Question: I want to get the users' profile, like user id and email address, i have tried many ways to do it, but still get the error of "TypeError: googleUser.getBasicProfile is not a function"
I follow the instruction of google document, but i still get the error:

and here is all code of it:
'''
<!DOCTYPE html>
<html lang="en">
<head>
<meta charset="UTF-8">
<title>googleSignin</title>
<meta name="google-signin-requestvisibleactions" content="https://schema.org/AddAction" />
<meta name="google-signin-scope" content="https://www.googleapis.com/auth/plus.login" />
<meta name="google-signin-client_id" content="589020135825-sbg93psr9i0v8gq6ajm7mv9et38o9ts2.apps.googleusercontent.com">
</head>
<body>
<div class="g-signin2" data-onsuccess="onSignIn" data-theme="dark" onclick="onSignIn('googleUser')"></div>
<script>'
function onSignIn(googleUser) {
// Useful data for your client-side scripts:
var profile = googleUser.getBasicProfile();
var user_name = profile.getName();
alter(user_name);
console.log("ID: " + profile.getId());
console.log('Full Name: ' + profile.getName());
console.log('Given Name: ' + profile.getGivenName());
console.log('Family Name: ' + profile.getFamilyName());
console.log("Image URL: " + profile.getImageUrl());
console.log("Email: " + profile.getEmail());
//The ID token you need to pass to your backend:
//var id_token = googleUser.getAuthResponse().id_token;
//console.log("ID Token: " + id_token);
}
function signOut(){
var auth2 = gapi.auth2.getAuthInstance();
auth2.signOut().then(function() {
console.log('User signed out!');
});
}
function onLoad() {
gapi.load('auth2', function() {
var auth2 = gapi.auth2.init();
auth2.then(function(){
//current values
var isSignedIn = auth2.isSignedIn.get();
var currentUser = auth2.currentUser.get();
if (!isSignedIn) {
//rendering it
gapi.signin2.render('google-signin-button', {
'onsuccess': 'onSignIn'
});
}
});
});
}
</script>
<a href="#" onclick="signOut();">Sign out</a>
<script src="https://apis.google.com/js/platform.js" async defer></script>
</body>
</html>
'''
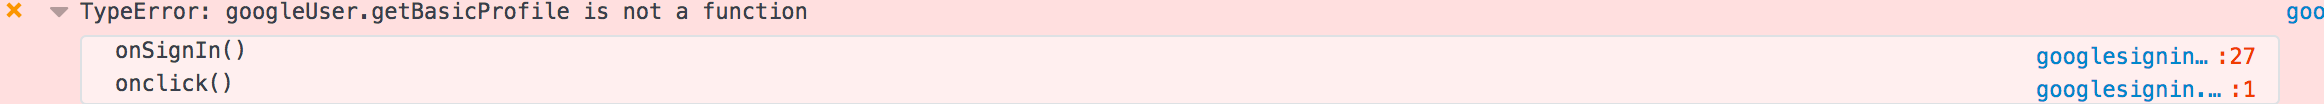
Answer: Comparing your code to the example you don't need the onclick handler in your button div. The parementer you pass via that is a string giving the error. Let platform.js sort out the calling
You might want to add asunc defer to you script as well
see <URL>